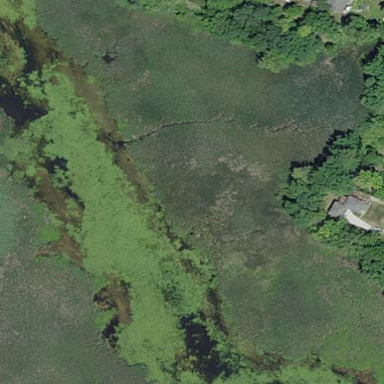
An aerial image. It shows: Marshy wetland area.